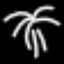
Label: palm tree